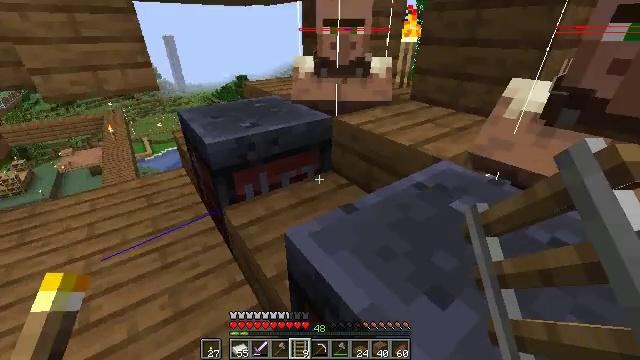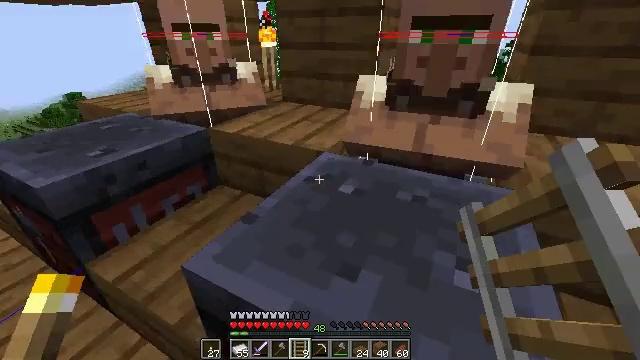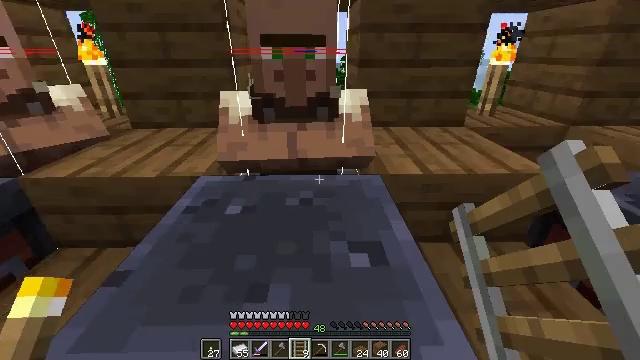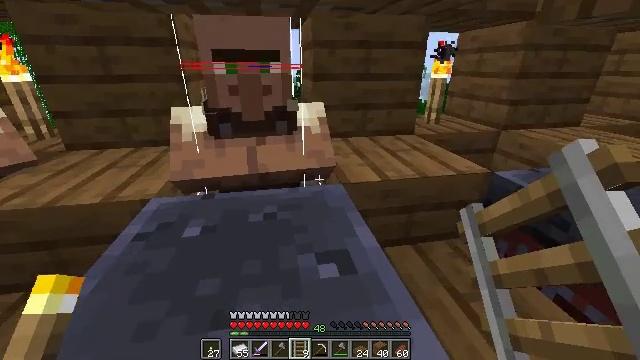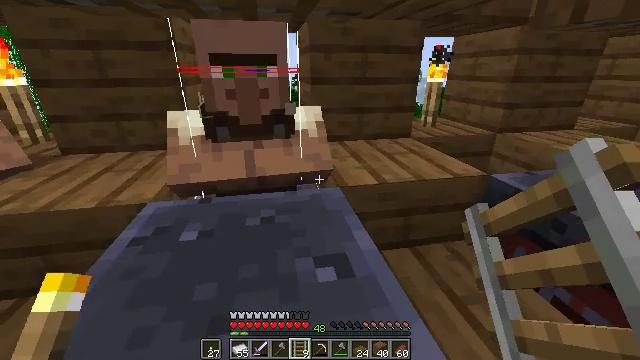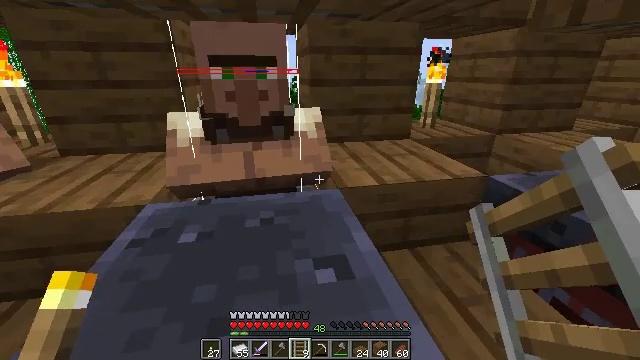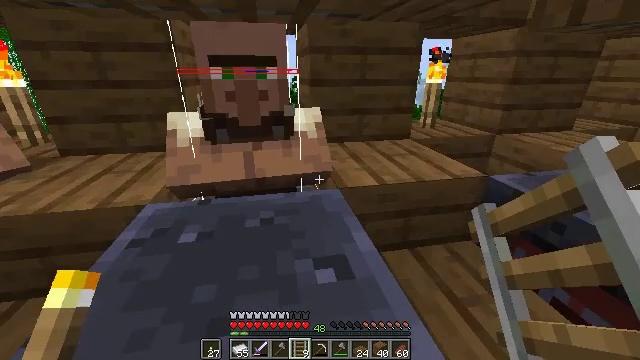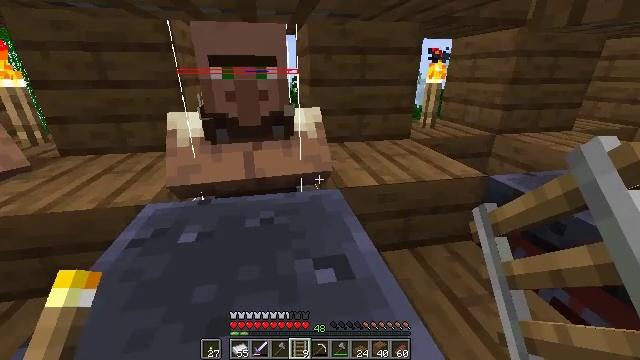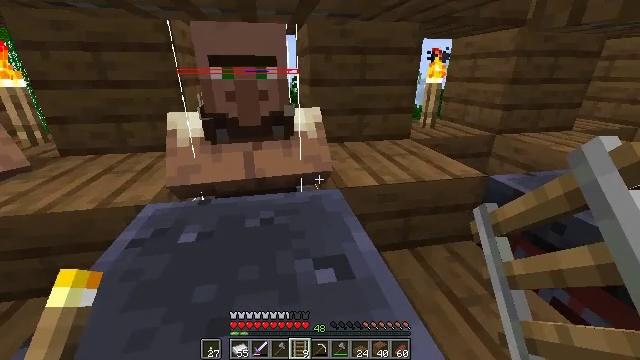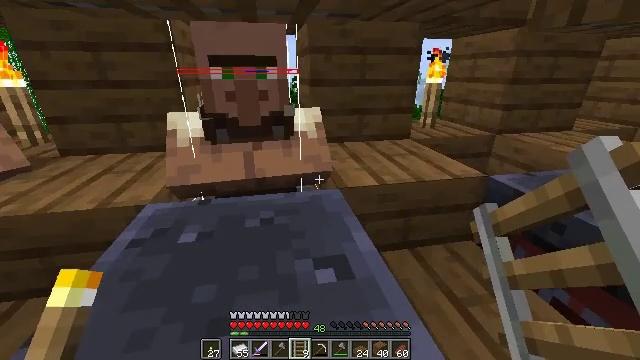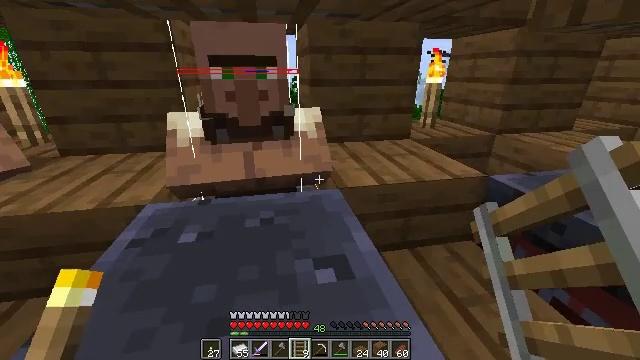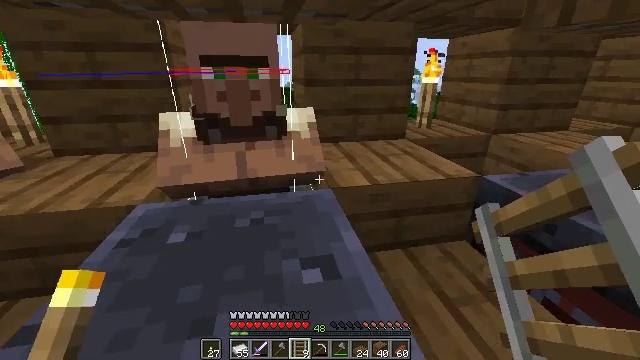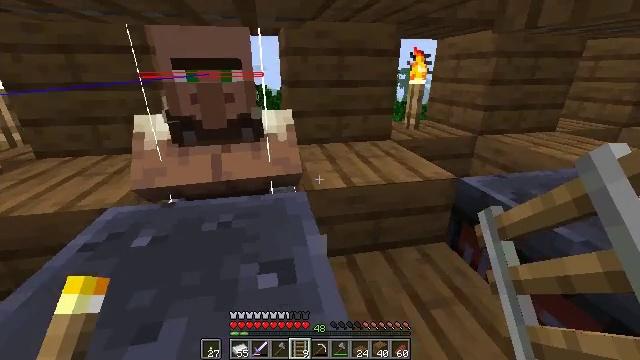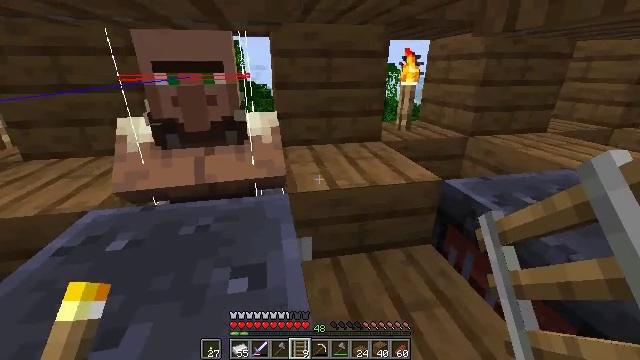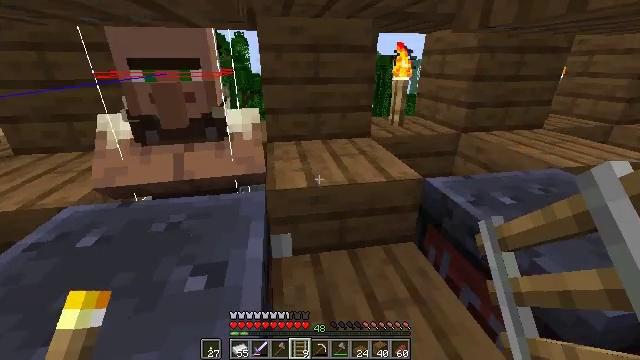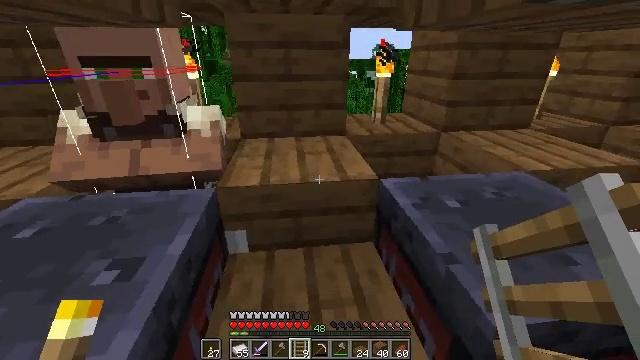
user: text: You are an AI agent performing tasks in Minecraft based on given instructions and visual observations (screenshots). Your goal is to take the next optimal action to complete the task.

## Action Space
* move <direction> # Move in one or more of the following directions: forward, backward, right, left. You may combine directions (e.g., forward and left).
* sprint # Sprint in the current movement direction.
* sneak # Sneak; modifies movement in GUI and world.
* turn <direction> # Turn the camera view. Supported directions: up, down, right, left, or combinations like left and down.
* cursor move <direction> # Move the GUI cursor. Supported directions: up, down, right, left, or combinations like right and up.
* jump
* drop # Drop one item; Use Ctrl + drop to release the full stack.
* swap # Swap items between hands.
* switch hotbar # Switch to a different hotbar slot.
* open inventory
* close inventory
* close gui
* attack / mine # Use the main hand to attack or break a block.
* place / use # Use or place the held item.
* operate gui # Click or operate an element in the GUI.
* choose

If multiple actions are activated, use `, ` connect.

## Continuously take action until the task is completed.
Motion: motion action
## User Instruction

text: Remove a stone hoe from the inventory.
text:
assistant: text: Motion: turn right
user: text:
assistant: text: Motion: turn right and up
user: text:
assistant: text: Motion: turn right and up
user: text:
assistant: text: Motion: no_op
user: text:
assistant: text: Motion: no_op
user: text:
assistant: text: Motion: no_op
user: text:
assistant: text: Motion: no_op
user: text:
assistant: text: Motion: no_op
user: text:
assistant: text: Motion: no_op
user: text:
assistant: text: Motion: no_op
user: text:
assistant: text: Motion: move right
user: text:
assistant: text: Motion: move right
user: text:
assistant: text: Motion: move right
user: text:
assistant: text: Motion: move right, turn left and down
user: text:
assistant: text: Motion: move right, turn left and down
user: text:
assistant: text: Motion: turn left
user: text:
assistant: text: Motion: turn left
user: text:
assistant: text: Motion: turn left
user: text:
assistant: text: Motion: turn left, open inventory
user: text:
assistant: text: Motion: open inventory
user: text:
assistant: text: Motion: open inventory
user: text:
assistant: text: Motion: open inventory
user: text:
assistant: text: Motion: no_op
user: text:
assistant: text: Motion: no_op
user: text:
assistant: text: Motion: no_op
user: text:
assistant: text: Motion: no_op
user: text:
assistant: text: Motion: cursor move right
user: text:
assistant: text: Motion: cursor move right
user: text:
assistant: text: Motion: cursor move right
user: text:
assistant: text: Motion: cursor move right